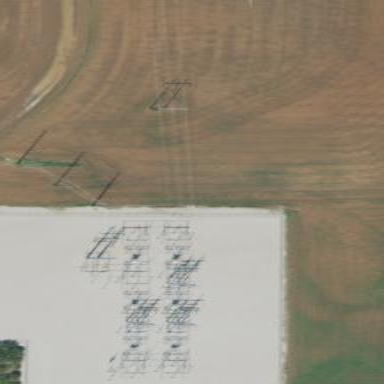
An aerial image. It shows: Transmission-level power substation.